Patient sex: F
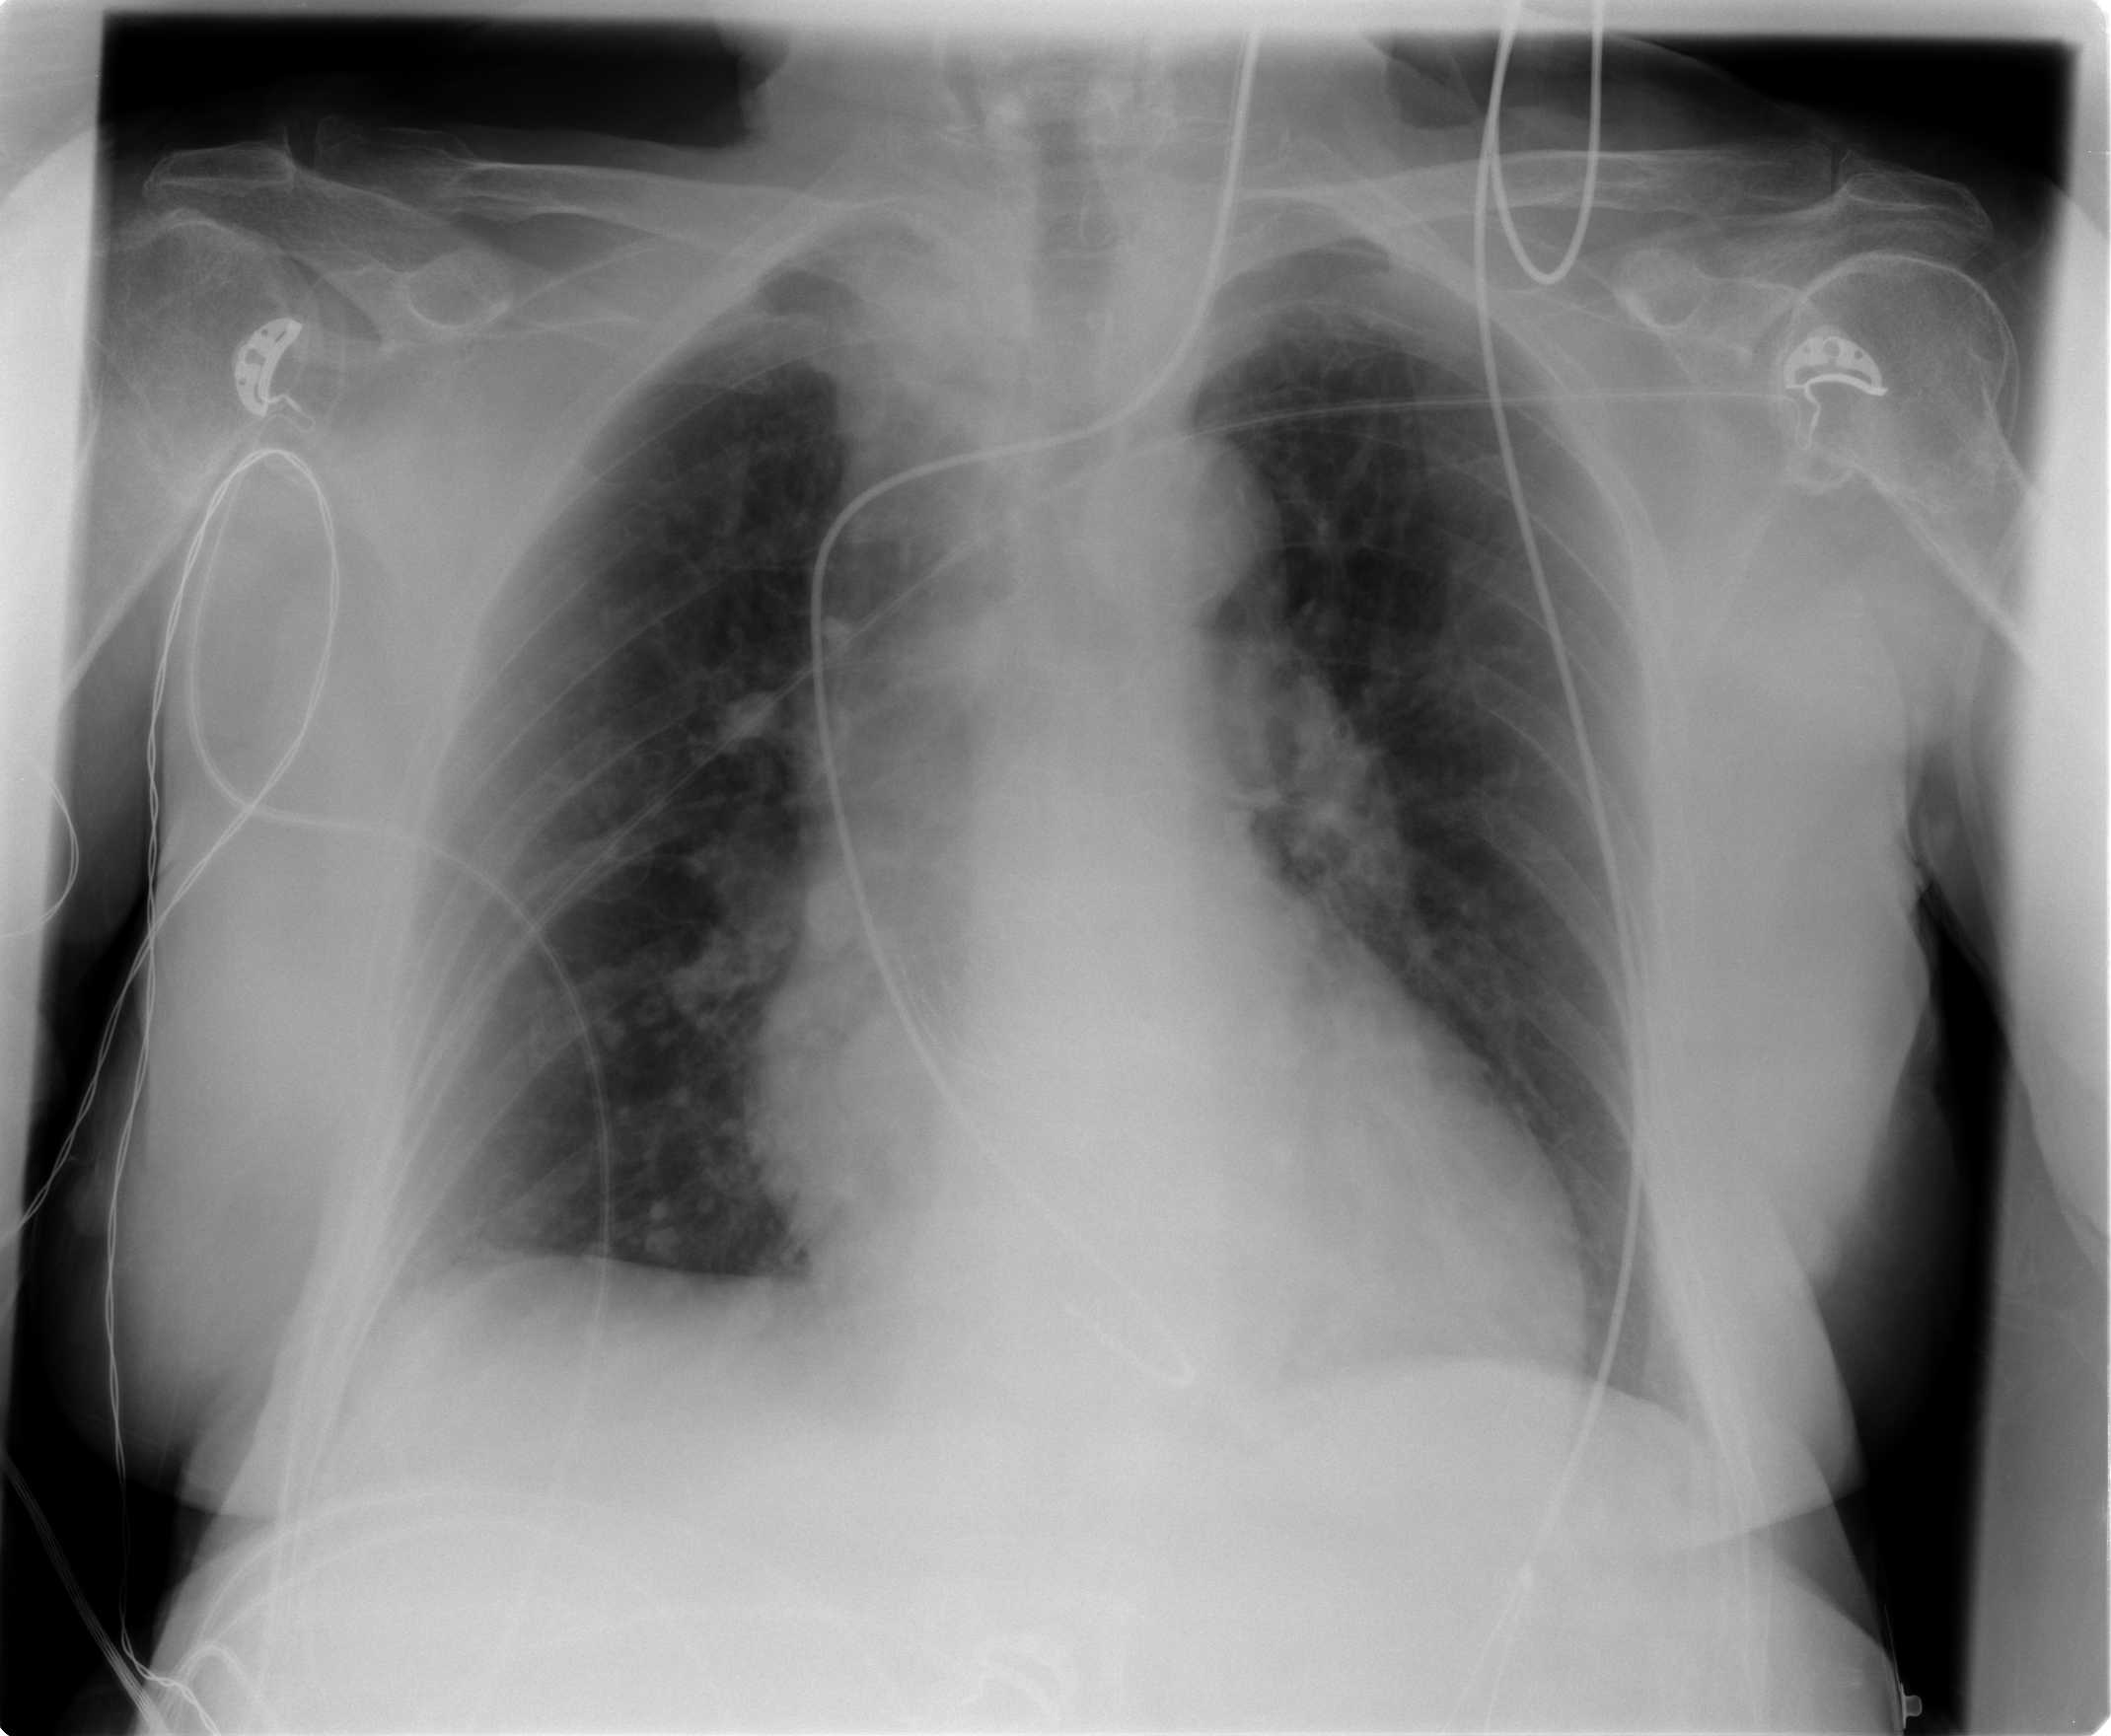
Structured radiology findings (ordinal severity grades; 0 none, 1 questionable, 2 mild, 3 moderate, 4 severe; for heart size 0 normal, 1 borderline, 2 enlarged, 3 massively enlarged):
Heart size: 0
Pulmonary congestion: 2
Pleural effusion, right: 0
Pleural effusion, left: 0
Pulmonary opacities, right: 0
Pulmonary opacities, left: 0
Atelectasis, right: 0
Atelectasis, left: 0